Question: In PPT Presentation, there is an option of . In that option, the object first moves up, slows down, and comes back and then stops finally. Link to the animation effect:

How can we make it in CSS?
'''
img {
height: 100px;
width: 100px;
position: absolute;
top: 60px;
left: 60px;
-webkit-animation: jump 1s ease-out;
-moz-animation: jump 1s ease-out;
animation: jump 1s ease-out;
}
@-webkit-keyframes jump {
0% {
transform: translateX(600px);
}
100% {
transform: translateX(0px);
}
}
@keyframes jump {
0% {
transform: translateX(600px);
}
100% {
transform: translateX(0px);
}
}
'''
'''
<img src="http://i268.photobucket.com/albums/jj6/SK_CRISIS/Emblem%20BG%20PNGs/Circle.png">
'''
My version works but doesn't jump backwards as the PPT animation does.
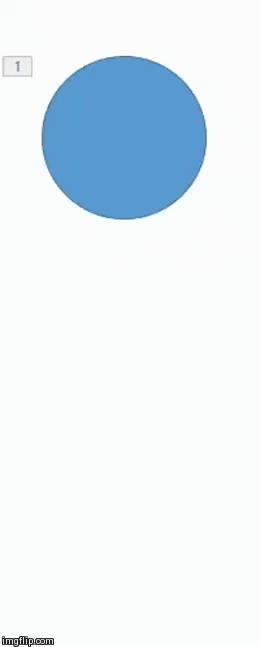
Answer: Change the 'animation-timing-function' from 'ease-out' to 'cubic-bezier()'
The point is, if you want the ball to return by giving a simple 'translate' animation, The of both the handles be greater than one.
'cubic-bezier(x1, y1, x2, y2)' <-- Here, 'y1' and 'y2' should be > 1.
'''
img {
height: 100px;
width: 100px;
position: absolute;
top: 60px;
left: 60px;
-webkit-animation: jump 1s cubic-bezier(0.3, 1.2, 0.8, 1.2);
animation: jump 1s cubic-bezier(0.3, 1.2, 0.8, 1.2);
}
@-webkit-keyframes jump {
0% {
transform: translateX(600px);
}
100% {
transform: translateX(0px);
}
}
@keyframes jump {
0% {
transform: translateX(600px);
}
100% {
transform: translateX(0px);
}
}
'''
'''
<img src="http://i268.photobucket.com/albums/jj6/SK_CRISIS/Emblem%20BG%20PNGs/Circle.png">
'''